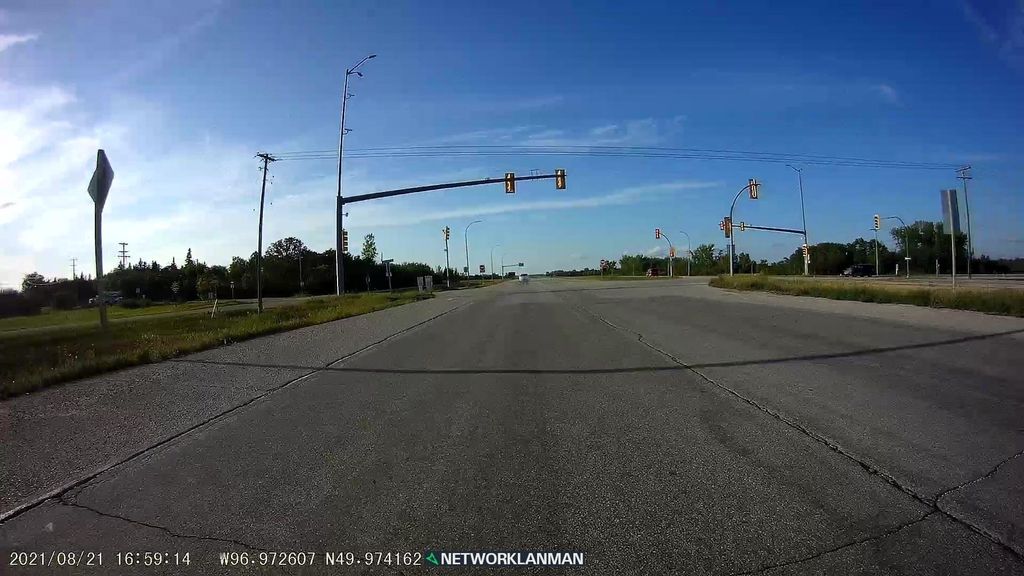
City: winnipeg